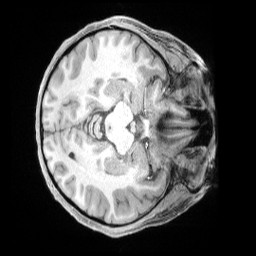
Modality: T1w
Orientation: axial
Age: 40
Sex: female
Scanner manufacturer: siemens
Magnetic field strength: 3 T
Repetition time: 2 s
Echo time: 0.00211 s